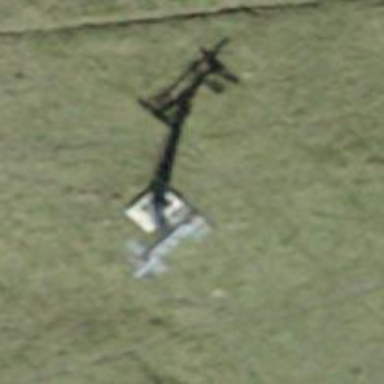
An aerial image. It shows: Pylon for aerialway.